Chest X-ray:
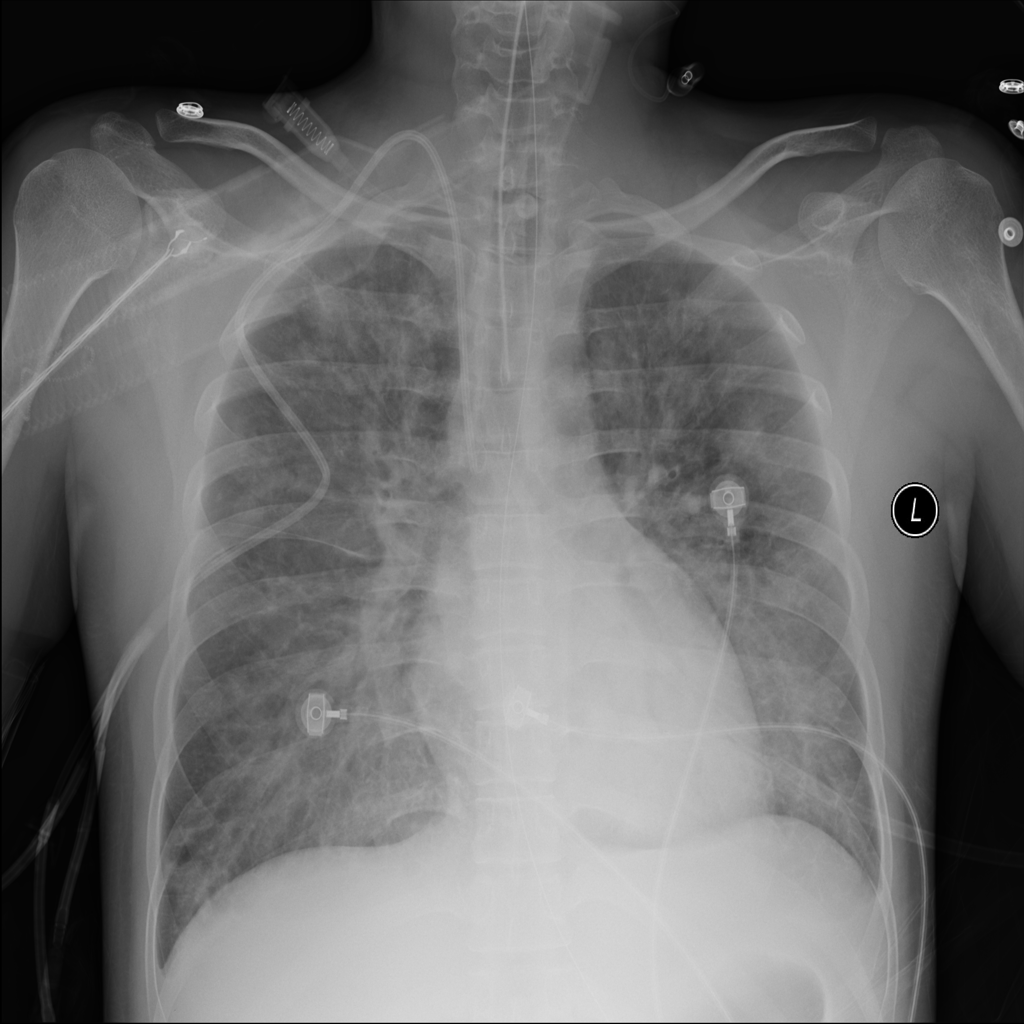
Findings: Consolidation, Effusion
No abnormal finding: no